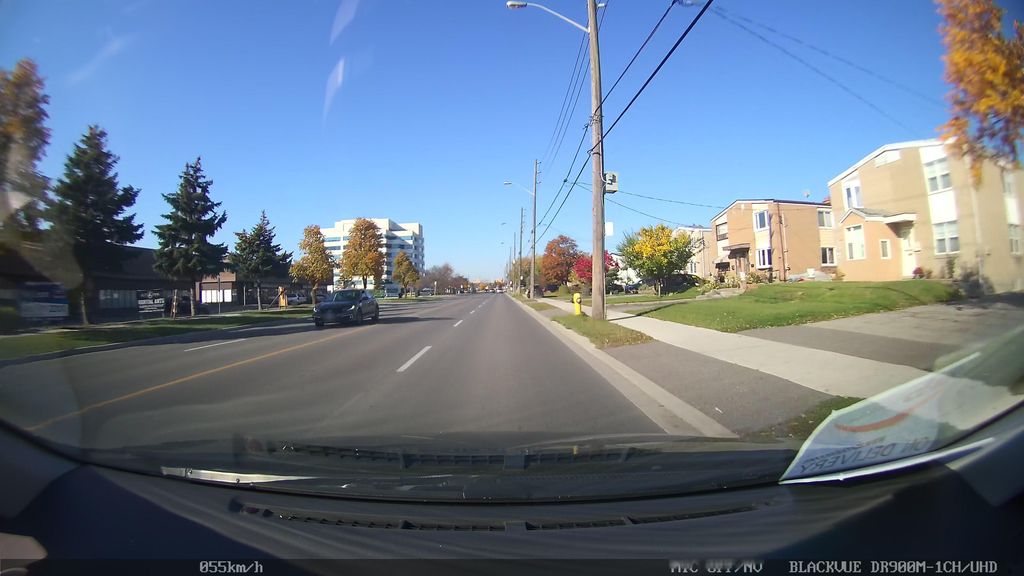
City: toronto